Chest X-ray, AP view. Patient: 20 years old, sex M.
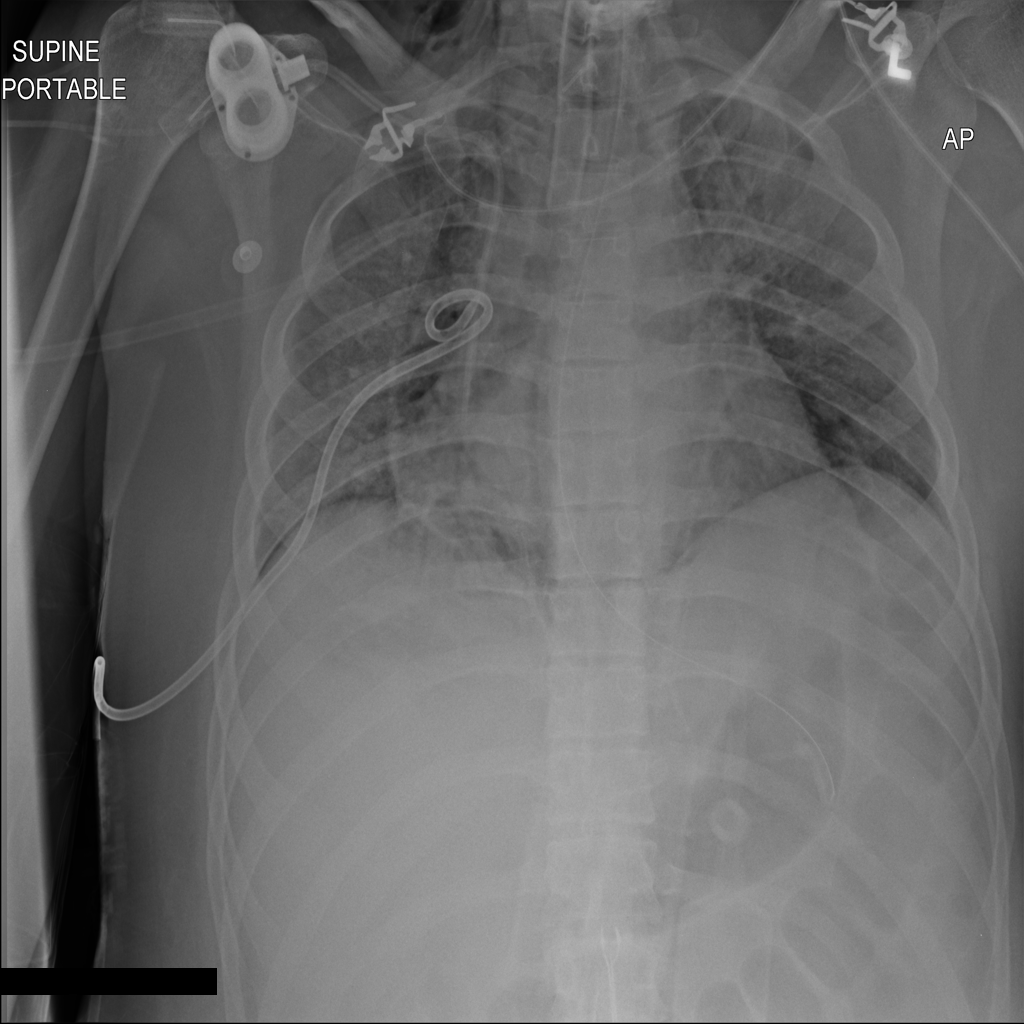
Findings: No Finding